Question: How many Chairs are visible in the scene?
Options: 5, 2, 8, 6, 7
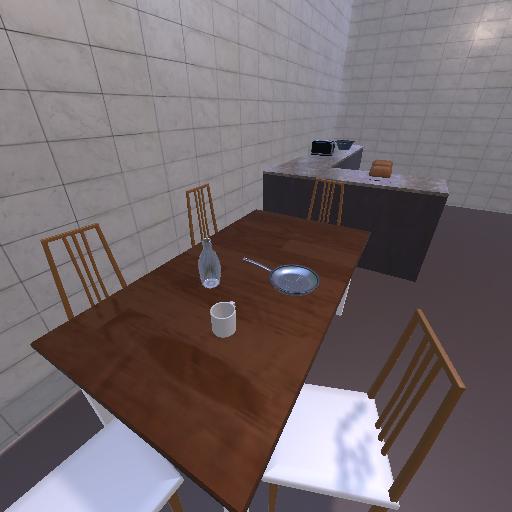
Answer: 5